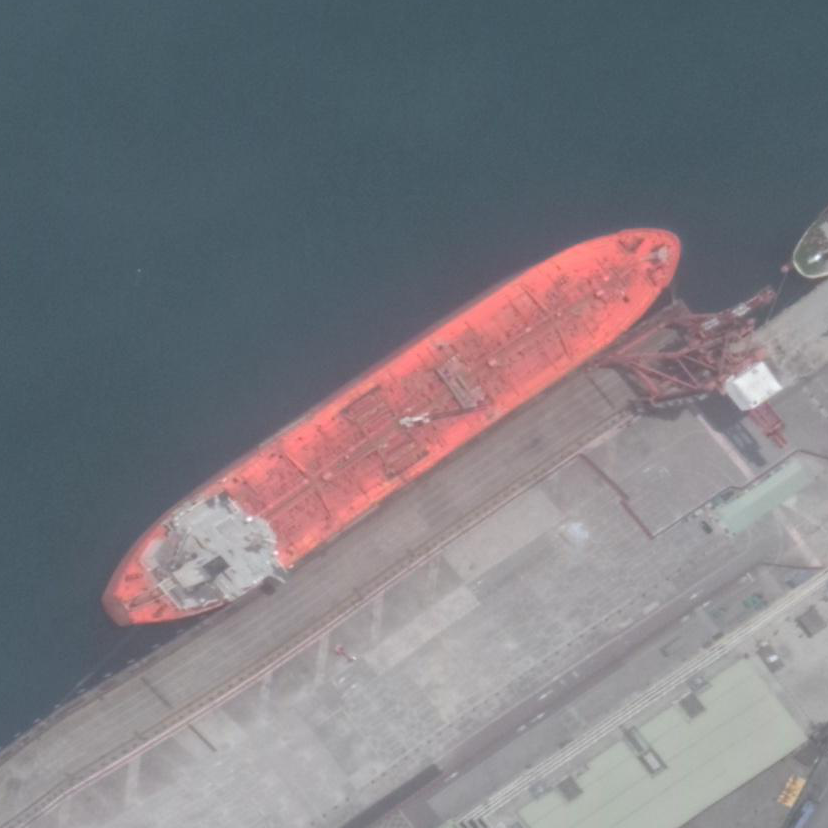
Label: Tank_ship